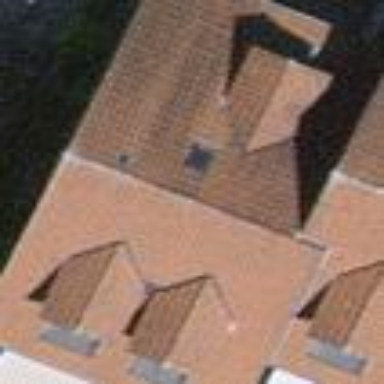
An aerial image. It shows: House with gabled roof oriented across.